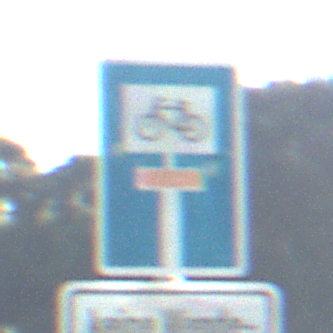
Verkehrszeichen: SackgasseRadverkehrDurchlaessig
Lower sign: HinweisGeaenderteVorfahrtVerkehrsfuehrungVerkehrsregelung3
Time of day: MorningAfternoon
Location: Outdoor (Nature)
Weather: PartlyCloudy
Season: NotSpecified
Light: Natural